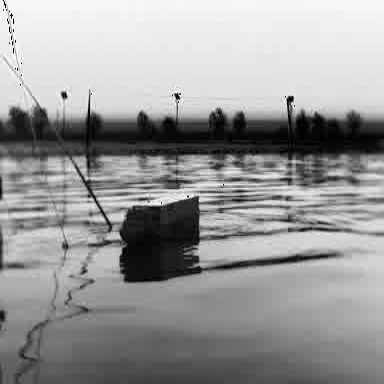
There is a fishing_boat in the infrared image.